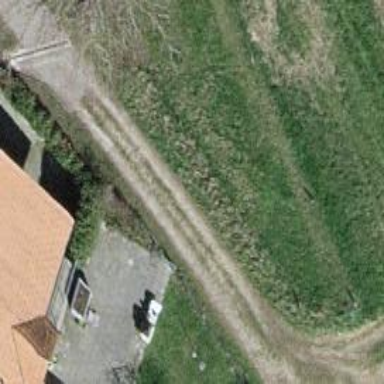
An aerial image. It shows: Grass track with grade5 track type.